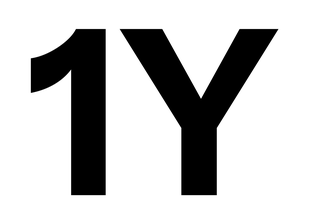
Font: InstrumentSans_Bold